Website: bh-photo
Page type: billing-address
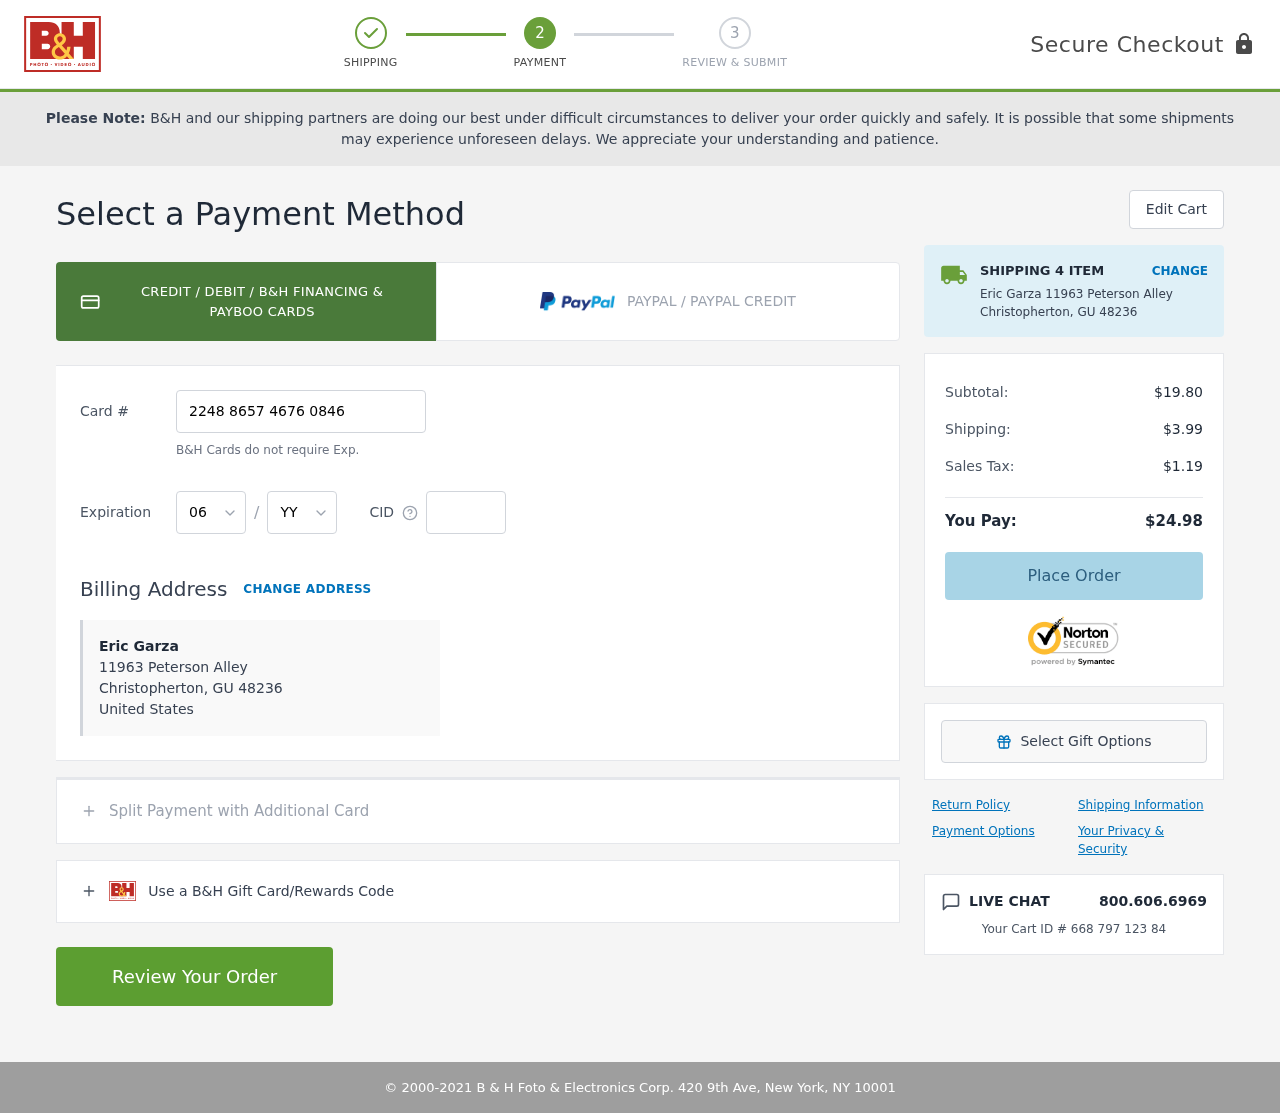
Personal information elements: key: PII_CARD_CVV
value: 638
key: PII_CARD_EXPIRY_MONTH
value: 06
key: PII_CARD_EXPIRY_YEAR
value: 26
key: PII_CARD_NUMBER
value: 2248 8657 4676 0846
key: PII_CITY
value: Christopherton
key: PII_COUNTRY
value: United States
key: PII_FULLNAME
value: Eric Garza
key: PII_POSTCODE
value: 48236
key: PII_STATE_ABBR
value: GU
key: PII_STREET
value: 11963 Peterson Alley
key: PII_FULLNAME2
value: Eric Garza
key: PII_STATE
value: GU
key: PII_CITY_STATE
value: Christopherton, GU
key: PII_POSTCODE_FULL
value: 48236
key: PII_LOCATION9_POSTCODE_EXT
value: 8236
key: PII_POSTCODE_NUMERIC
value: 48236
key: PII_LOCATION9_POSTCODE_EXT_NUMERIC
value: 8236
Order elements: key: ORDER_NUM_ITEMS
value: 4
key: ORDER_SUBTOTAL
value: $19.80
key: ORDER_SHIPPING_COST
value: $3.99
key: ORDER_TAX
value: $1.19
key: ORDER_TOTAL
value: $24.98
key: ORDER_ID
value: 668 797 123 84